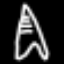
Label: The Eiffel Tower